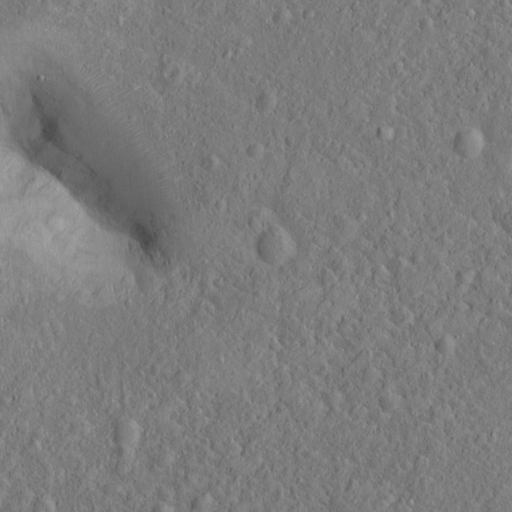
Objects detected: cone